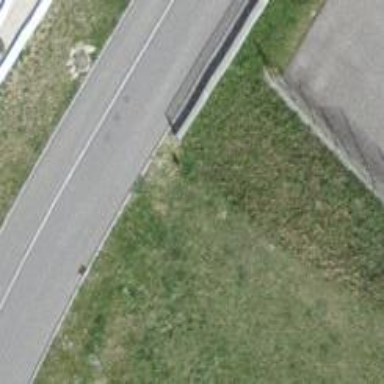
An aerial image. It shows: Path on the ground.